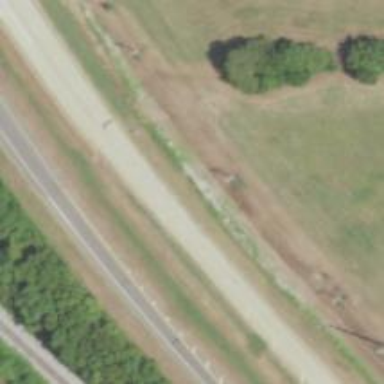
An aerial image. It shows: Primary highway.